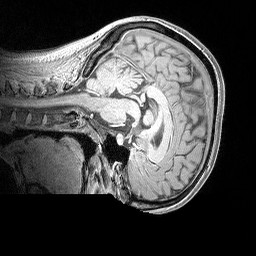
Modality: MP2RAGE
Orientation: sagittal
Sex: female
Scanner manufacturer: siemens
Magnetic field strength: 3 T
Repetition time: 5 s
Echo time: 0.00292 s